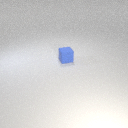
small blue rubber cube